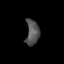
Tissue: prostate
Cell type: Epithelial cells
Senescence score: 0.3394
Nuclear area (px): 334
Mean DAPI intensity: 82.563